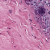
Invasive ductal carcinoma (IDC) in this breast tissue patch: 0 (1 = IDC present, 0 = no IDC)